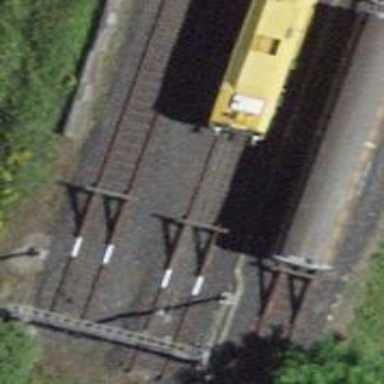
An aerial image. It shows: Railway buffer stop.